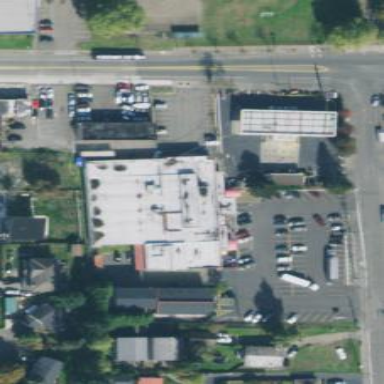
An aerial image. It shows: Building that houses bowling alley.